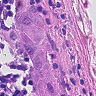
Metastatic tissue present: yes